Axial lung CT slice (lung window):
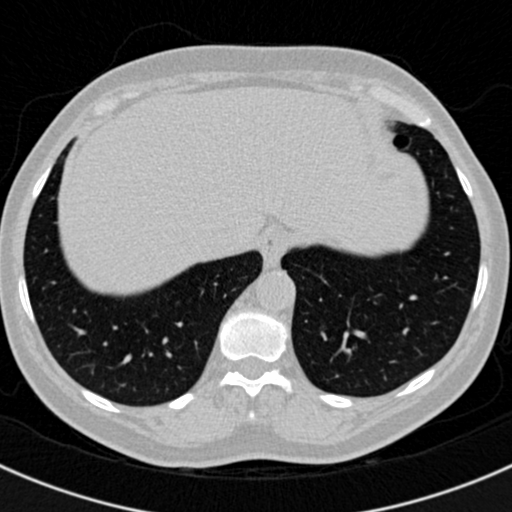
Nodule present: no